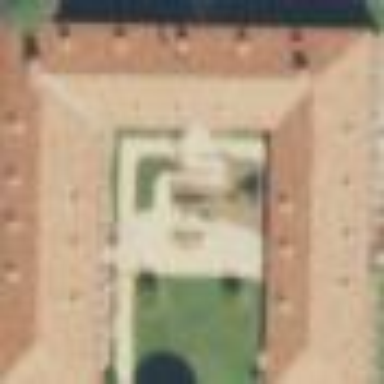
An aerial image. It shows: School building.